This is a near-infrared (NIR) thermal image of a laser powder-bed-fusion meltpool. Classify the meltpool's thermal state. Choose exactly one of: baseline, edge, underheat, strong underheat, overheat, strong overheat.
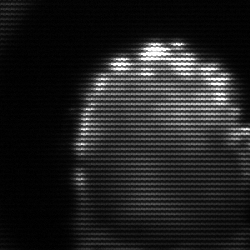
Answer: baseline